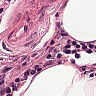
Metastatic tissue present: yes